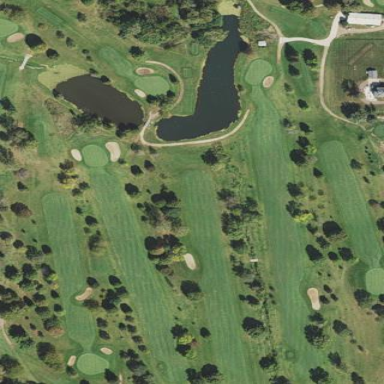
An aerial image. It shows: Golf fairway surrounded by grass.